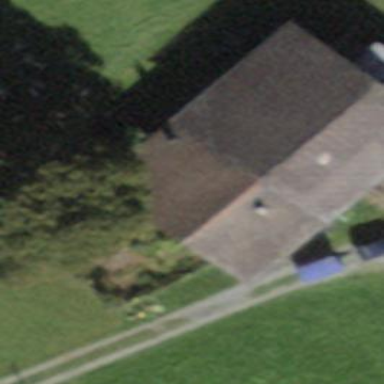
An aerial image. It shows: Farm building.